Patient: sex F, age 63
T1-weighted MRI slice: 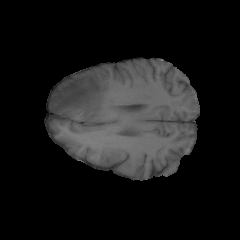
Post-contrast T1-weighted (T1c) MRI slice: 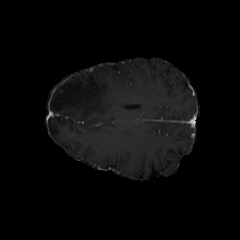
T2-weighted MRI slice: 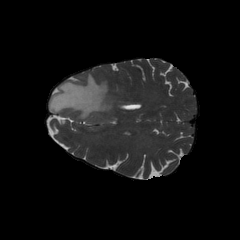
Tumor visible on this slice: yes
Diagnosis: Glioblastoma, IDH-wildtype
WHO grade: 4